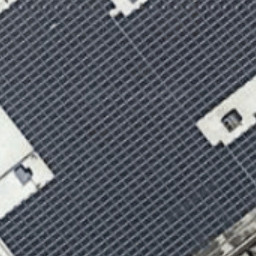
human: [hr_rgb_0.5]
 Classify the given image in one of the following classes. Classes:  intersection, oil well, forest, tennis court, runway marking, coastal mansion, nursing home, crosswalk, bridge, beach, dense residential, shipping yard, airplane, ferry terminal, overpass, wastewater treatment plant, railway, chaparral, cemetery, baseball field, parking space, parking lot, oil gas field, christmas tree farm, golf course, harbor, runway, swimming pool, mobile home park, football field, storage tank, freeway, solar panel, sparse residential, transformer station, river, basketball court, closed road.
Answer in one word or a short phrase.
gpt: solar panel